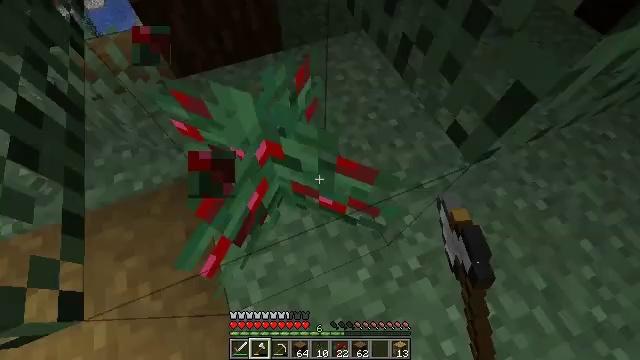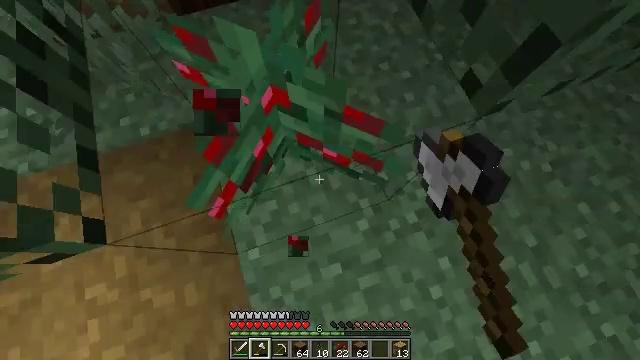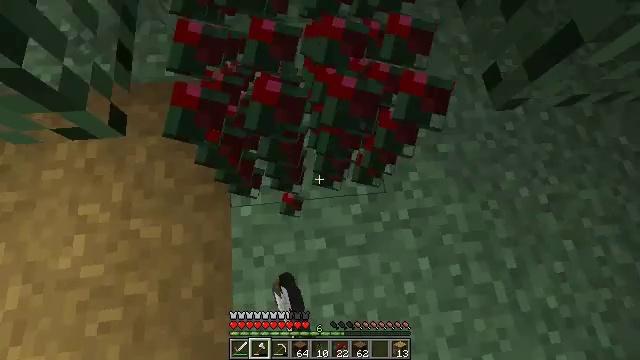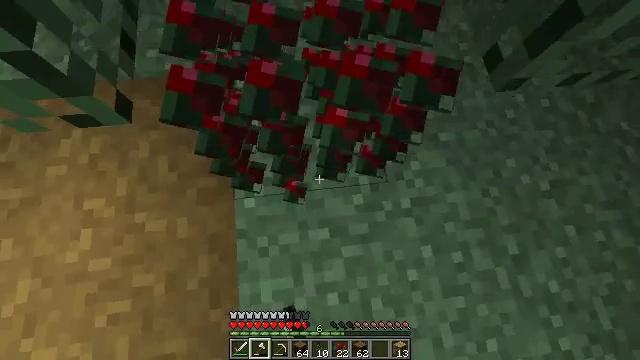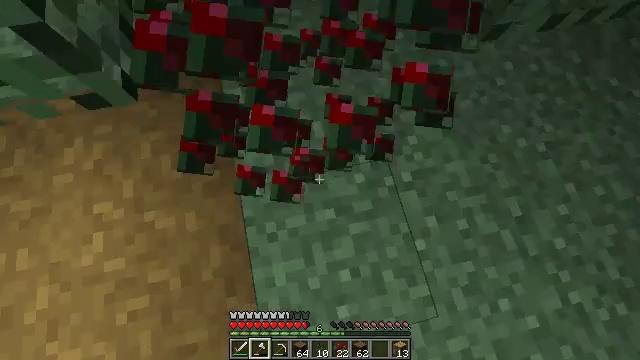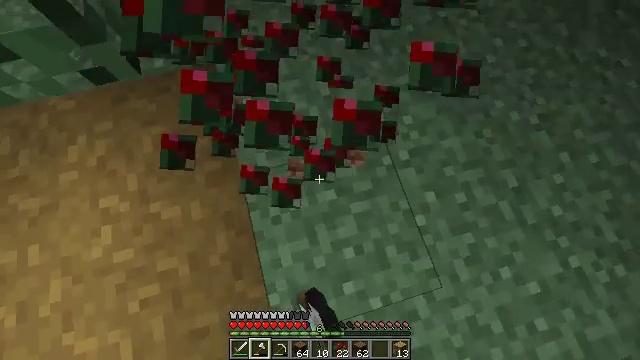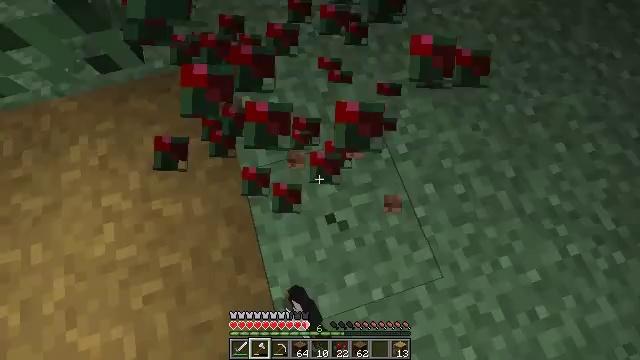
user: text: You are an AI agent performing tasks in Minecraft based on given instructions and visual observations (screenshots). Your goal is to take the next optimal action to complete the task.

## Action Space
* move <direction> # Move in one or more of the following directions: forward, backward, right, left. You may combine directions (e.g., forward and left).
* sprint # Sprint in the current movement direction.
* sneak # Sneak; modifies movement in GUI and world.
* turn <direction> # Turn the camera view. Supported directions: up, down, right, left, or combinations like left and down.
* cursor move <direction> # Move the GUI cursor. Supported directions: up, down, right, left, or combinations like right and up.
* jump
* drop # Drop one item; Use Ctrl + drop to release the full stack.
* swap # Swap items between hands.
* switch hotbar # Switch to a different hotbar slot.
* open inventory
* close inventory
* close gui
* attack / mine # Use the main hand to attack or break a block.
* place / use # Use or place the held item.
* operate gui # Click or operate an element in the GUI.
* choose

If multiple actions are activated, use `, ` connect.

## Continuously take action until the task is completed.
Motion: motion action
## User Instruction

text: Break the sweet berry bush to collect berries.
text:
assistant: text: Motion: move back, turn left and down, attack / mine
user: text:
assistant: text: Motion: move back, attack / mine
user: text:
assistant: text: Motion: move back, attack / mine
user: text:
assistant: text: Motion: move back, attack / mine
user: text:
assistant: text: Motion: move back, attack / mine
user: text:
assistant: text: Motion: attack / mine
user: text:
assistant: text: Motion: attack / mine